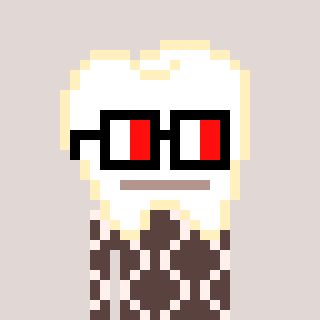
a pixel art character with square glasses with black frames and red eyes, a tooth-shaped head and a darkbrown-colored body on a warm background